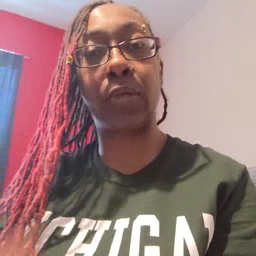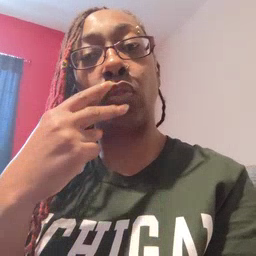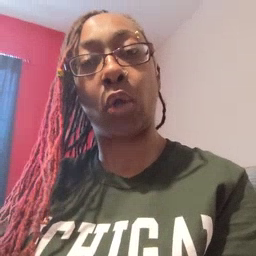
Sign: look